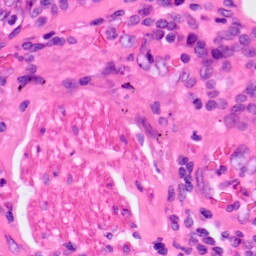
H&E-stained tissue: Lung